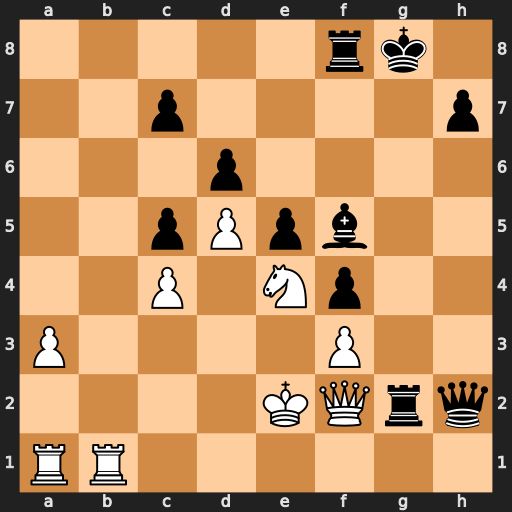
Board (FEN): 5rk1/2p4p/3p4/2pPpb2/2P1Np2/P4P2/4KQrq/RR6
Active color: w
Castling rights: -
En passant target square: -
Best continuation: Rg1 Qxg1 Rxg1 Rxg1 Qxg1+